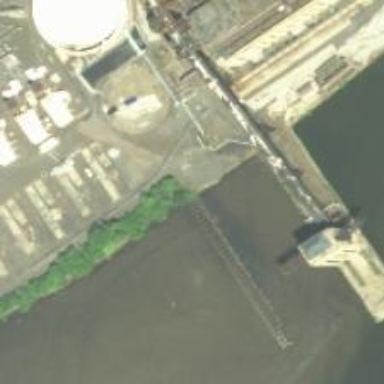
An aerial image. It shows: Man-made pier.